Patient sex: F
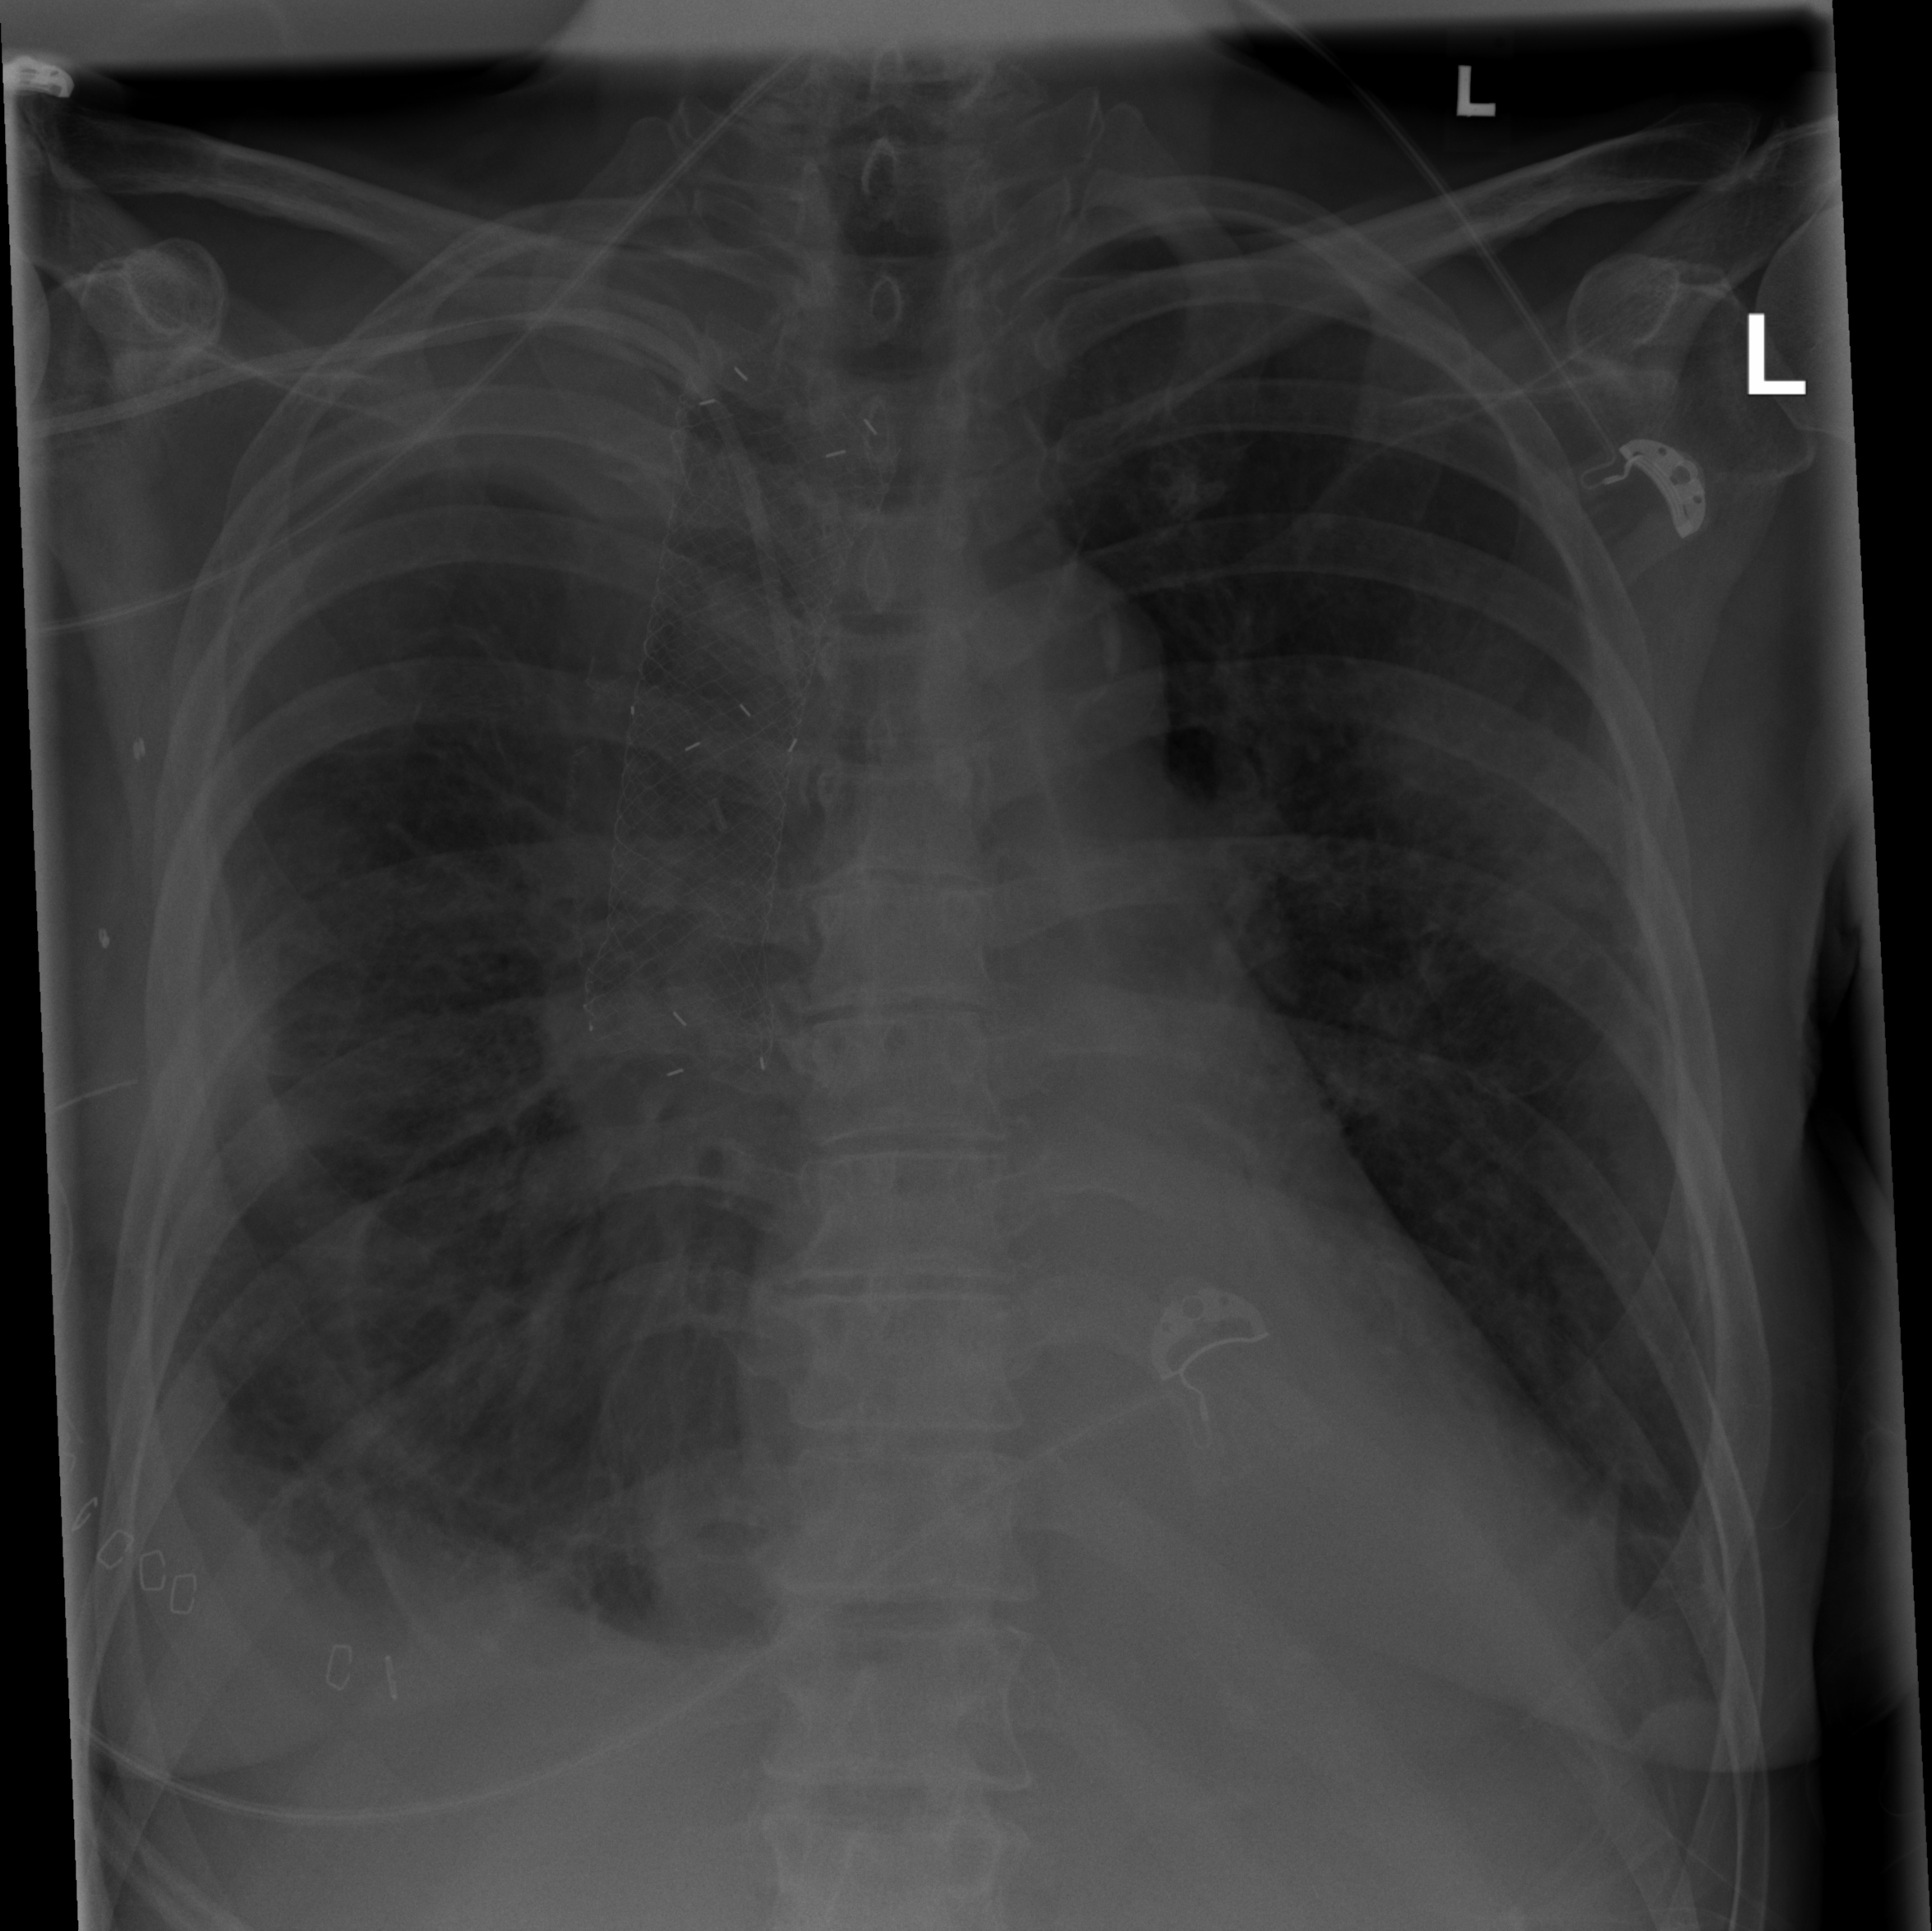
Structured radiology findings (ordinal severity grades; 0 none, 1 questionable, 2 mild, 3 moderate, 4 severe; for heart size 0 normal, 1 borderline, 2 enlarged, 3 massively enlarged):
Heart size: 0
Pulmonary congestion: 0
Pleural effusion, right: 2
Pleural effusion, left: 1
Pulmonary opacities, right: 2
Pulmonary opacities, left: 2
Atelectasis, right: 2
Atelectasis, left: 2